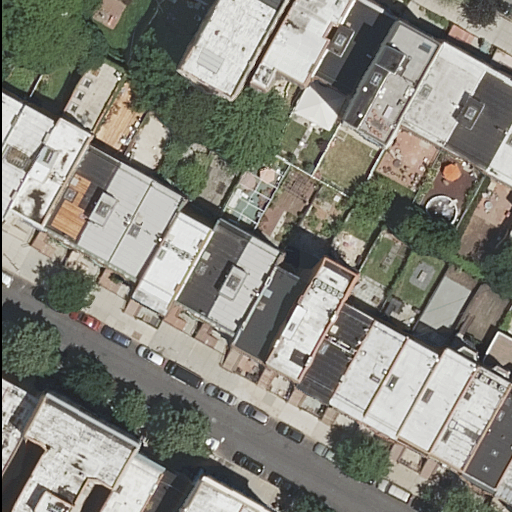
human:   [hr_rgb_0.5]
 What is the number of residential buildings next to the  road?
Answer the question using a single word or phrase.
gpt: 33

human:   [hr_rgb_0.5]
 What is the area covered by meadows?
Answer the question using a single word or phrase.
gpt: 0m2

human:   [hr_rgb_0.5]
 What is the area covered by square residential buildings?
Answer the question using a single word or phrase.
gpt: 0m2

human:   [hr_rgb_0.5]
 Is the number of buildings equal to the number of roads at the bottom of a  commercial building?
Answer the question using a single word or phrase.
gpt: no

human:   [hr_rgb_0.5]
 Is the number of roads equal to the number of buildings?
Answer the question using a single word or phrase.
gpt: no

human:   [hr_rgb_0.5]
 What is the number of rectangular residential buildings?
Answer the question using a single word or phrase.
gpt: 28

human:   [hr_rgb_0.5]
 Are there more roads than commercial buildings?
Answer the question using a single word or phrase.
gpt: yes

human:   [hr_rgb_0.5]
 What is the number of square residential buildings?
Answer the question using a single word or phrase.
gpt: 0

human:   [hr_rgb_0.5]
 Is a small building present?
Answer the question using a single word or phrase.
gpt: yes

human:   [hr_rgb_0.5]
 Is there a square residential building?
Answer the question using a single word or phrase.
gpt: no

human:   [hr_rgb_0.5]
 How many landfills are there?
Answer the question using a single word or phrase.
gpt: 0

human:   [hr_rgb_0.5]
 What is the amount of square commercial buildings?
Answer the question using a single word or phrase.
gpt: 0

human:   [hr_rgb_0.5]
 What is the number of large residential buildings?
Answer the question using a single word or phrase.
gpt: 1

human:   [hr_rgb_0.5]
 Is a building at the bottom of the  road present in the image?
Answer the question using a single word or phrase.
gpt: yes

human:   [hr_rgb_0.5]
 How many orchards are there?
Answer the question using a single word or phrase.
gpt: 0

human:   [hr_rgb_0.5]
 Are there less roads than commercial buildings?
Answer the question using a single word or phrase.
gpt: no

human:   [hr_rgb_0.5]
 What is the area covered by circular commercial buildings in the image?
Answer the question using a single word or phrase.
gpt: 0m2

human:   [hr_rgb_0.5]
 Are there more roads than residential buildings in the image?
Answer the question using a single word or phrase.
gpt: no

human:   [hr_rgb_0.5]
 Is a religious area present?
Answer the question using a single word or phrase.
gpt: no

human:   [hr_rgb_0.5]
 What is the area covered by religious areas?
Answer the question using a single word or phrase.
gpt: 0m2

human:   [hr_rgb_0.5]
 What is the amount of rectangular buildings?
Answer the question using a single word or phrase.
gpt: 28

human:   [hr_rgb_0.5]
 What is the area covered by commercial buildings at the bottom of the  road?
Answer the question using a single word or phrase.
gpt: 0m2

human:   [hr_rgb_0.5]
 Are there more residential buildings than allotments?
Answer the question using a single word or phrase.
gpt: yes

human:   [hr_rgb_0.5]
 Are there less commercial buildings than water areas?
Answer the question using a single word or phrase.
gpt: no

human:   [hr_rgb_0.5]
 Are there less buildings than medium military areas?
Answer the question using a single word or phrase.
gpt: no

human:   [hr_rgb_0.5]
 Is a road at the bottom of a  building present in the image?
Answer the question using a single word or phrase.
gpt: yes

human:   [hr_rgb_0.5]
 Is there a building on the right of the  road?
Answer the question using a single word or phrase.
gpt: yes

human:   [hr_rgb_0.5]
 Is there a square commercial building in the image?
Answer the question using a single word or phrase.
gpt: no

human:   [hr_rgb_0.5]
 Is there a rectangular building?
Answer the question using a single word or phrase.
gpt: yes

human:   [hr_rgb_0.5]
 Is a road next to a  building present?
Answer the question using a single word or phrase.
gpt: yes

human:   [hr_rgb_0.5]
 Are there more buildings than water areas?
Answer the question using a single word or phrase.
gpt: yes

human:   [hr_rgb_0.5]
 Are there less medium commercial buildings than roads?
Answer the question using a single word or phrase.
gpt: yes

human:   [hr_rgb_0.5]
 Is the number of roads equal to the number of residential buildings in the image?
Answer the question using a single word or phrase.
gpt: no

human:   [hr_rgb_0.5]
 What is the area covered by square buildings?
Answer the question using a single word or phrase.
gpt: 0m2

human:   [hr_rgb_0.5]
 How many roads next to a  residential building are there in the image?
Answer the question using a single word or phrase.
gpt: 1

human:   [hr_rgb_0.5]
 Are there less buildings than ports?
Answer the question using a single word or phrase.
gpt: no